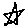
Label: star